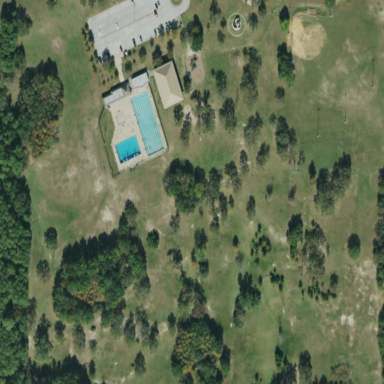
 perfect for leisurely sports activities."